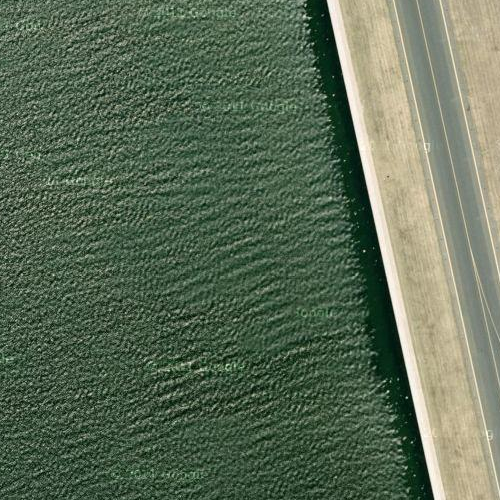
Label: sydney